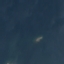
Land use / land cover class: SeaLake